Interaction volume radius: 5 \u00c5
Interaction volume height: 10 \u00c5
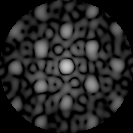
Disorder parameter: 0.3842